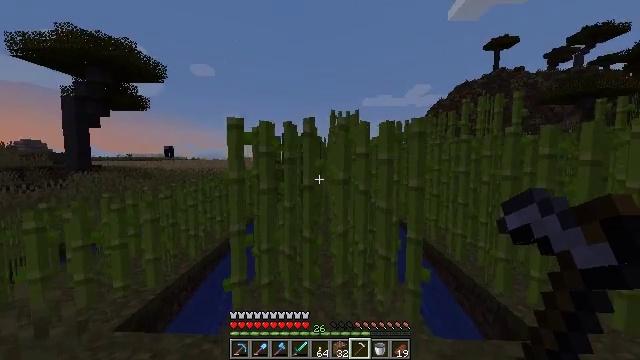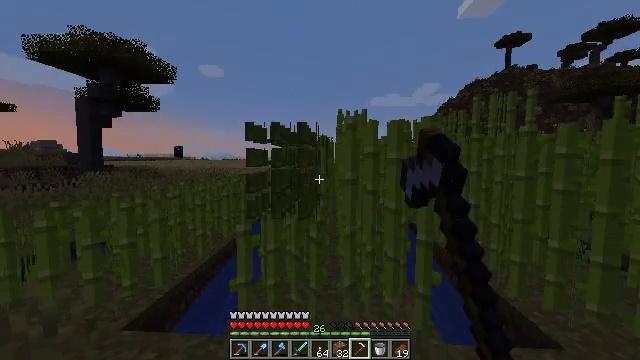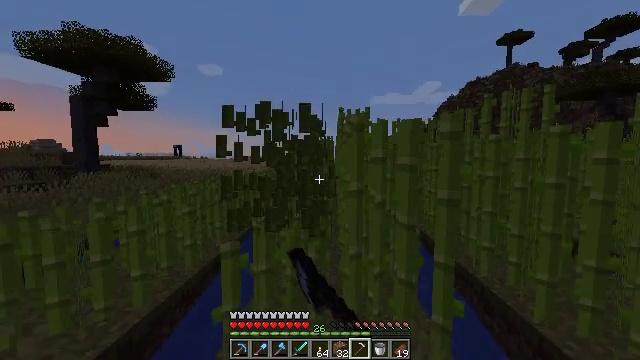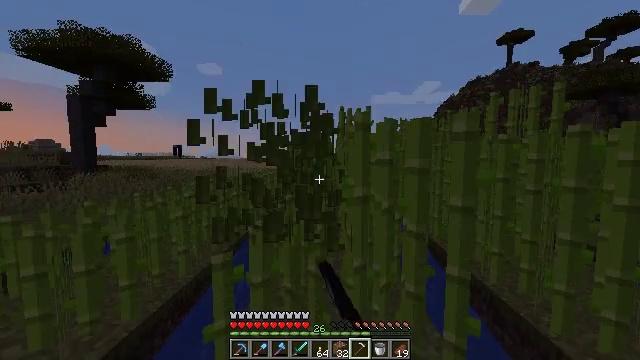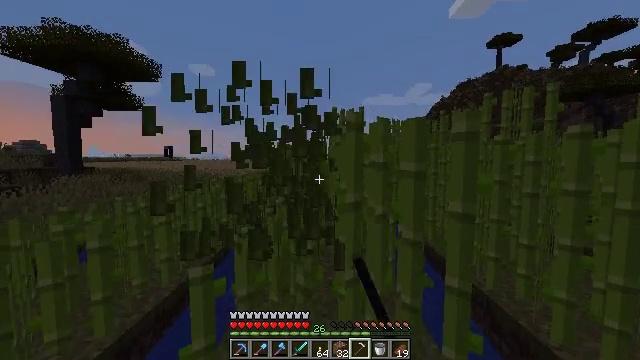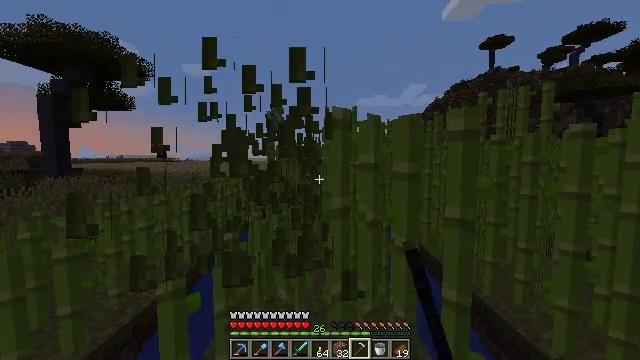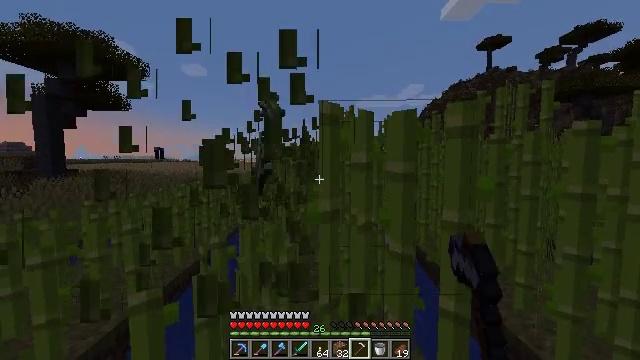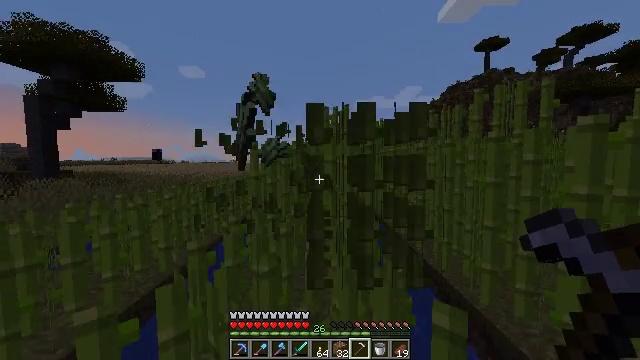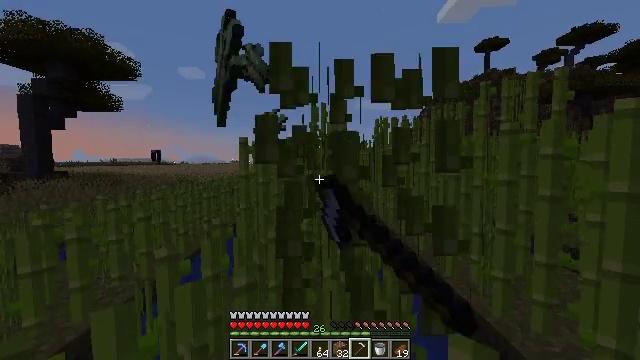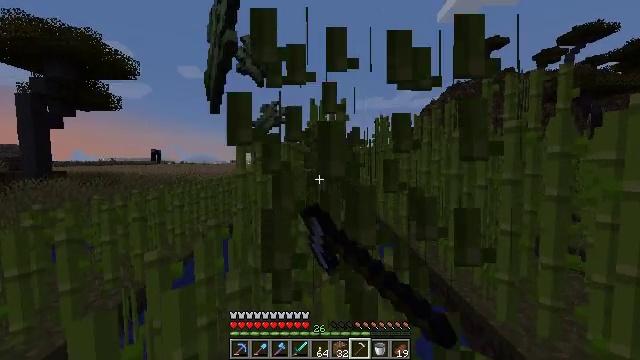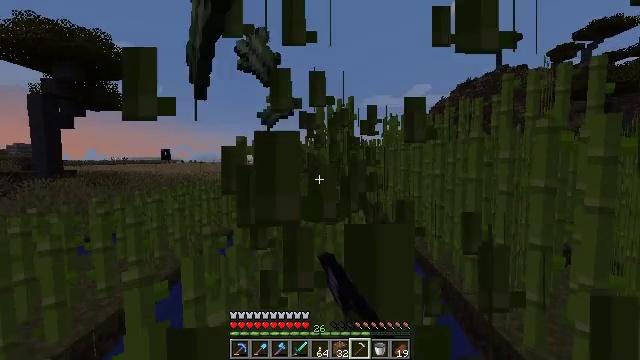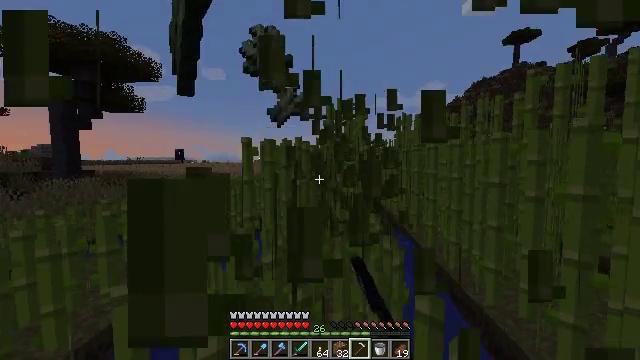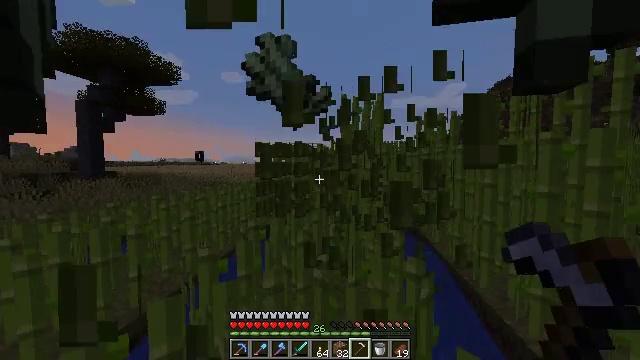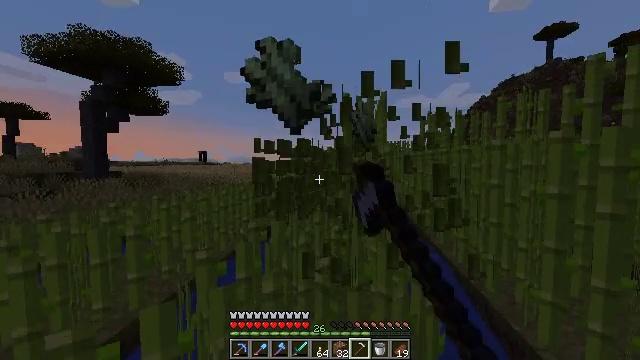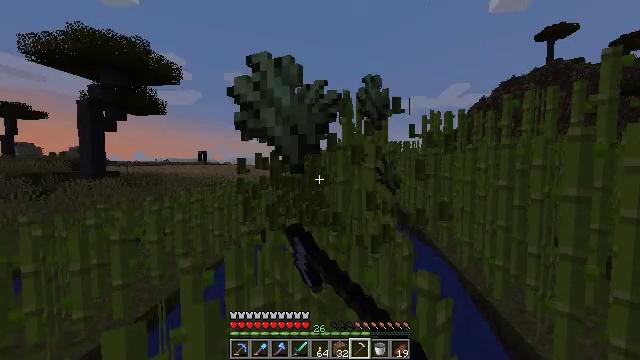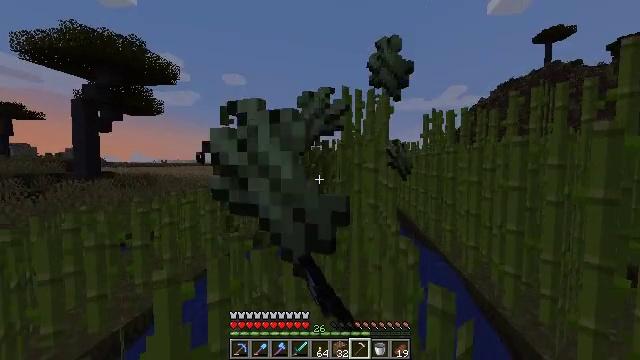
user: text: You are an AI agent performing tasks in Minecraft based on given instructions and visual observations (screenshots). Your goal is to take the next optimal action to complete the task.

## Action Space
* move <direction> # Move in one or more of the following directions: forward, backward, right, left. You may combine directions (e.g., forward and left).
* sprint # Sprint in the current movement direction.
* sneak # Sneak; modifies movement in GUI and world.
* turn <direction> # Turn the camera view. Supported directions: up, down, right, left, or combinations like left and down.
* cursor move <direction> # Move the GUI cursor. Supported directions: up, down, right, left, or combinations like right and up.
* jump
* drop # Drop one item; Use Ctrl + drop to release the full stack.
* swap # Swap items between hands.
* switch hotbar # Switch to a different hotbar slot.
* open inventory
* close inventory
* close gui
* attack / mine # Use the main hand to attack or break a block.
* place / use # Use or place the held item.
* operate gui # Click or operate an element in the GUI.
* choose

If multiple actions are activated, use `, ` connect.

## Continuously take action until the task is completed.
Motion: motion action
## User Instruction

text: Mine the sugar cane near rivers.
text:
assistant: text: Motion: move forward, turn left, attack / mine
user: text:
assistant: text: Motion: move forward, attack / mine
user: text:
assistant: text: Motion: move forward, attack / mine
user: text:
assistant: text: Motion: move forward and move right, turn right, attack / mine
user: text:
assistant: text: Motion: move forward and move right, turn right, attack / mine
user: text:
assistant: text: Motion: move forward and move right, attack / mine
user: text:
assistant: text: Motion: move forward, attack / mine
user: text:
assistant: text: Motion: move forward, attack / mine
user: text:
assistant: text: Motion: move forward, attack / mine
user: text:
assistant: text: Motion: move forward, turn left, attack / mine
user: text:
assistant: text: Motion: move forward, turn left, attack / mine
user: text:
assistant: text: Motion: move forward, turn left, attack / mine
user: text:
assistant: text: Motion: move forward, attack / mine
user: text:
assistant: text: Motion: move forward, attack / mine
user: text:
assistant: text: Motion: move forward, attack / mine
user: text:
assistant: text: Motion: move forward, attack / mine
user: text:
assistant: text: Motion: move forward, attack / mine
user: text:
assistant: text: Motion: move forward and move right, attack / mine
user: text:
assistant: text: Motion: move forward and move right, attack / mine
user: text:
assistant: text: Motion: move forward and move right, attack / mine
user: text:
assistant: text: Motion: move forward, attack / mine
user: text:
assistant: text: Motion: move forward, attack / mine
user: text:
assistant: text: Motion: move forward, attack / mine
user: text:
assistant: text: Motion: move forward, attack / mine
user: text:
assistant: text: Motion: move forward, attack / mine
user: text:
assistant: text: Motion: move forward, attack / mine
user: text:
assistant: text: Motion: move forward, attack / mine
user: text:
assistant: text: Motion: move forward, attack / mine
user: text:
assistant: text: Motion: move forward, attack / mine
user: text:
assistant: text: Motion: move forward, attack / mine